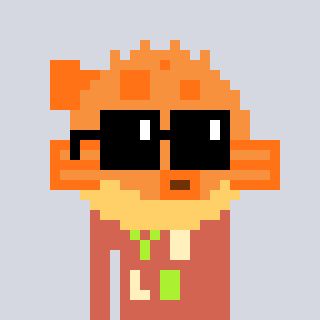
a pixel art character with square black sunglasses, a pufferfish-shaped head and a peachy-colored body on a cool background